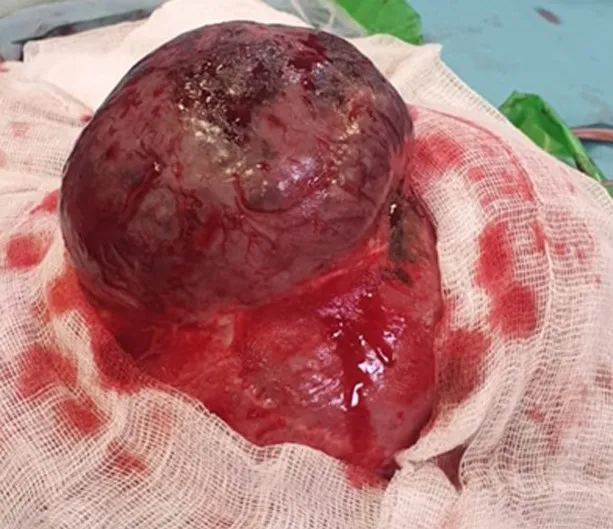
intraoperative image of the mass.
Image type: medical_photograph (other_medical_photograph)